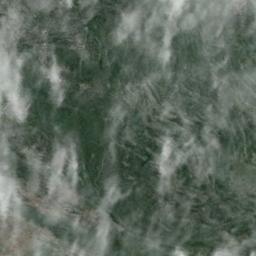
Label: cloud